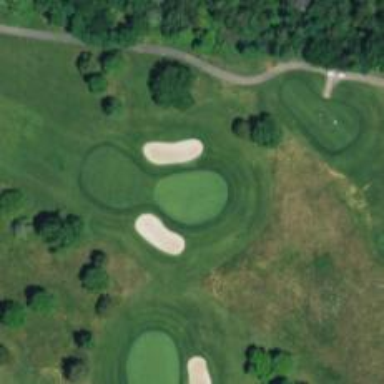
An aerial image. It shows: Golf hole.